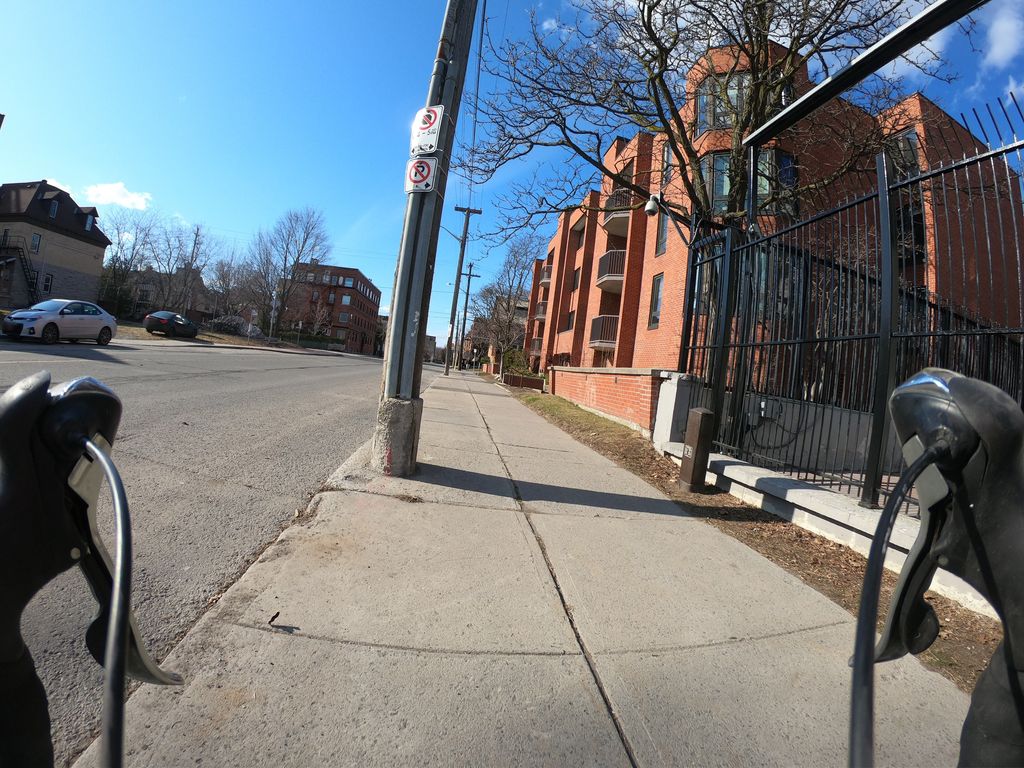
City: ottawa-gatineau